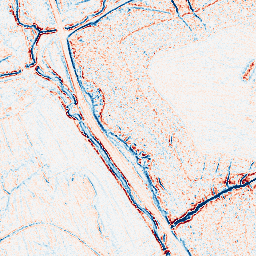
Category: edge_preserving
Decomposition family: bilateral
Decomposition parameters: d: 5
sigma_color: 100
sigma_space: 25
Upsampling method: cubic_mitchell
Upsampling parameters: scale: 2
Upsampling scale: 2